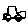
Label: car